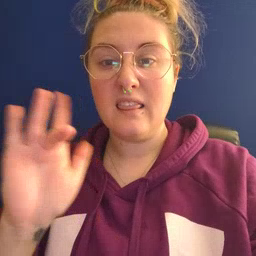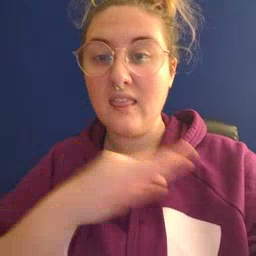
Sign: yucky